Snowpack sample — Snodgrass Mountain, Crested Butte, Colorado (2/4/25, 12:06 PM MST)
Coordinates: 38.923, -106.968
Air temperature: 35 °F
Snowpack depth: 80 cm
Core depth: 60 cm
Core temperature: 32 °F
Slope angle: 14°, slope face: 78°
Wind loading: low
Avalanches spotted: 0
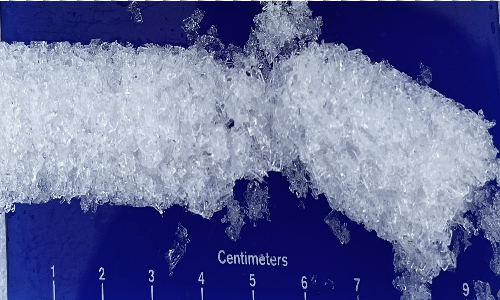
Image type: core
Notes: No avalanches nearby, unusually warm weather for the last month reported by residents, Collected 25 yards from treeline